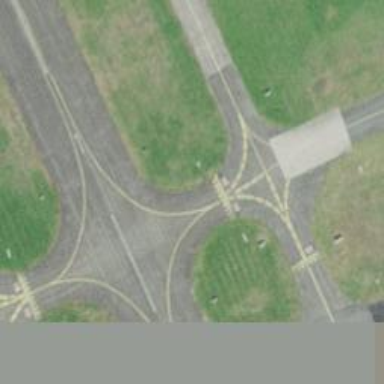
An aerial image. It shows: Image of taxiway at airport.